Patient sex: M
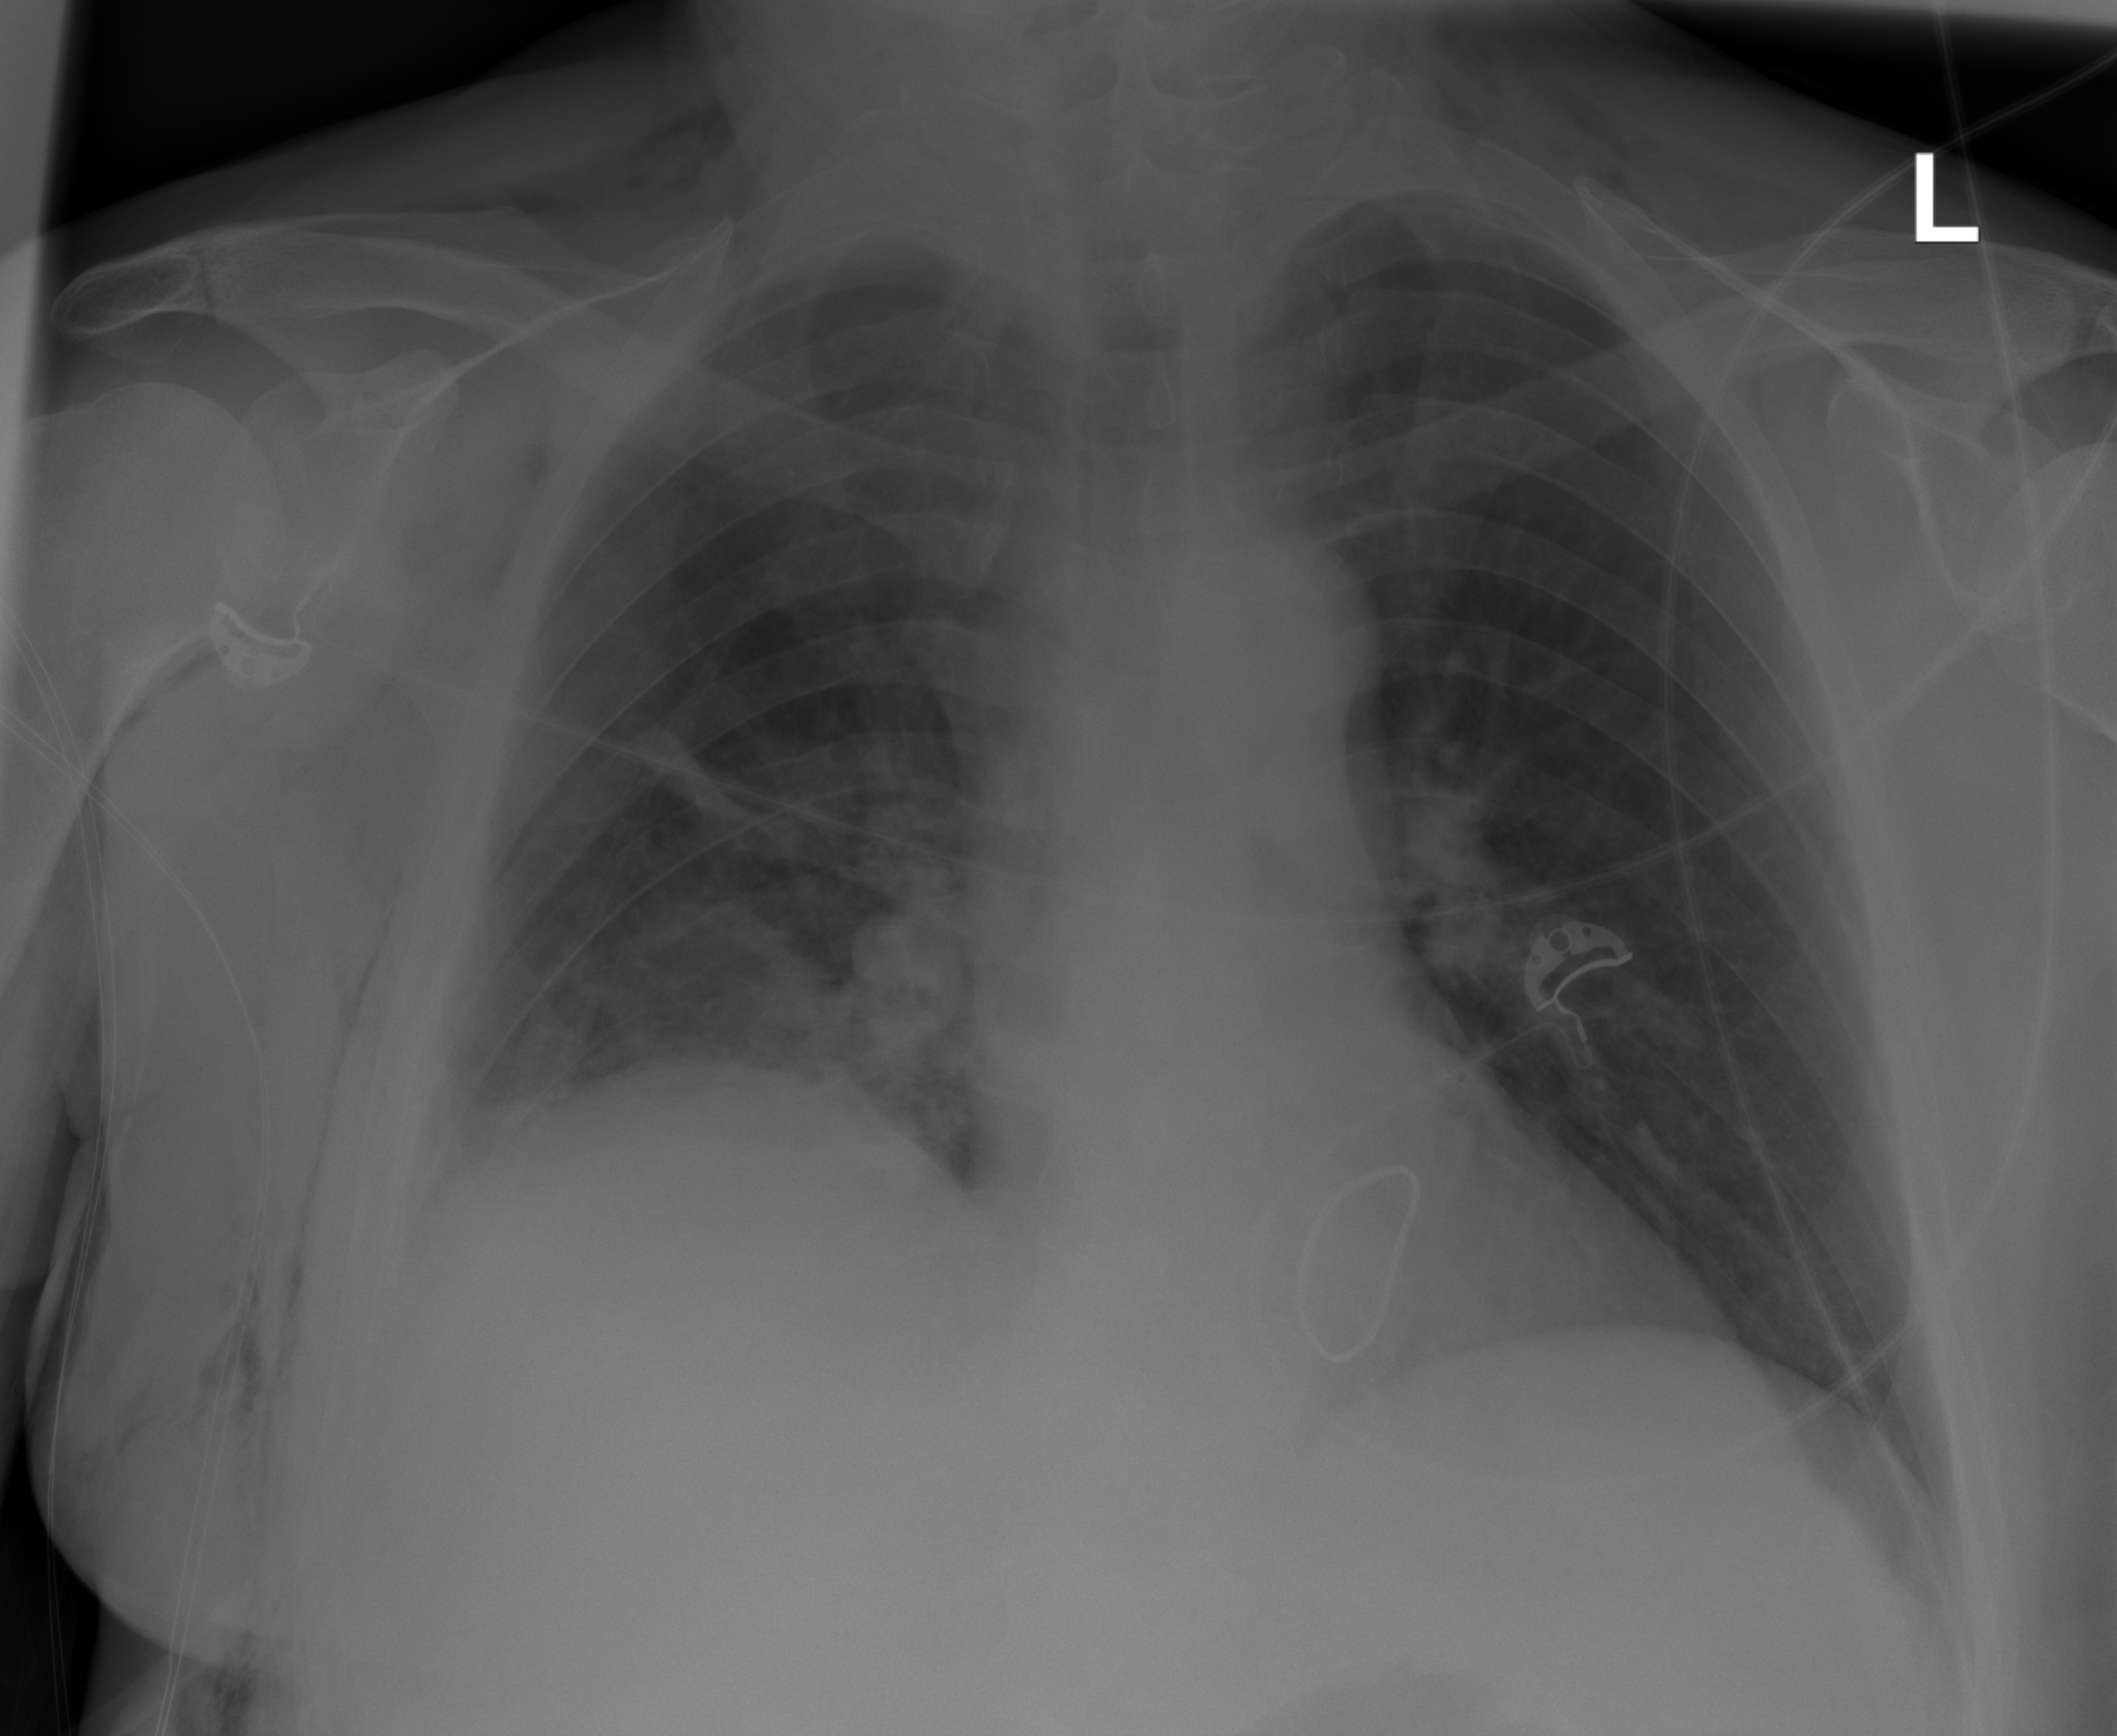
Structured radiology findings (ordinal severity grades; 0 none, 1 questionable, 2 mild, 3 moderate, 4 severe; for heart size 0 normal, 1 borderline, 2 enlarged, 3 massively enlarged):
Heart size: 0
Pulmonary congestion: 0
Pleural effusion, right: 0
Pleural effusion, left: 0
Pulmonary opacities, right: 0
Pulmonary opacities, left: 0
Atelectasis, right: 2
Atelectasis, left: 0